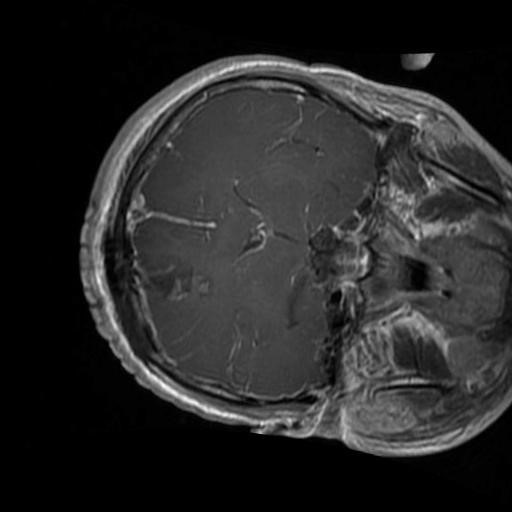
Label: brain_glioma